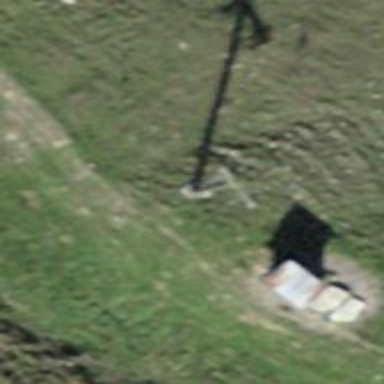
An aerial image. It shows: Pylon for aerialway.